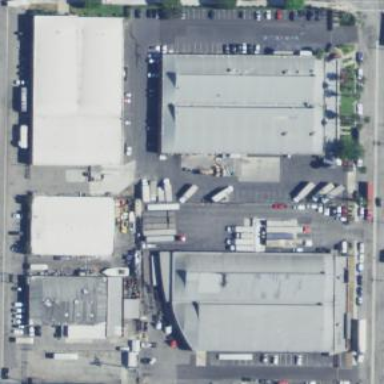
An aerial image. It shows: Industrial area.